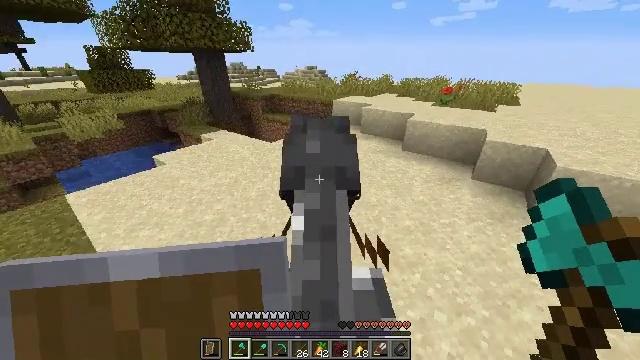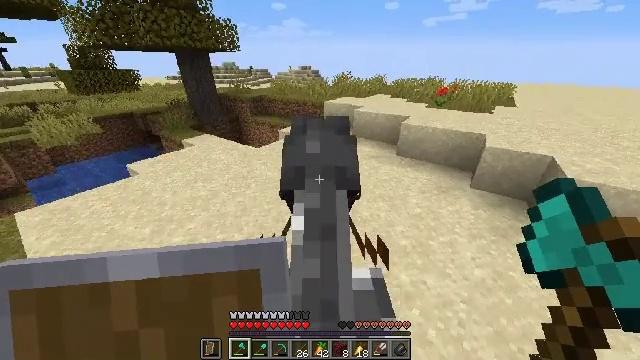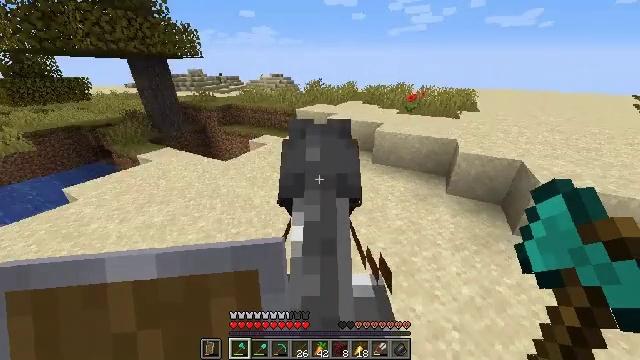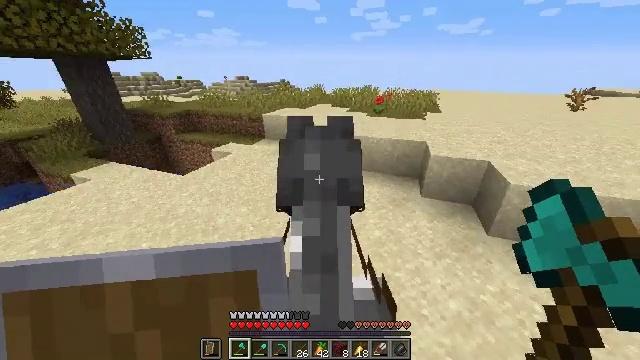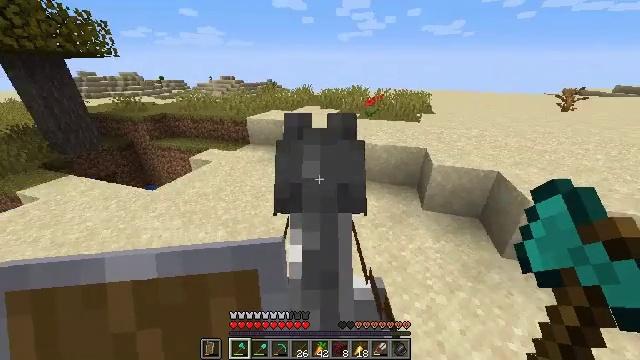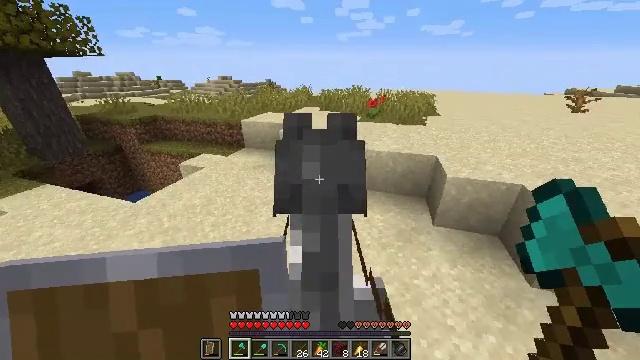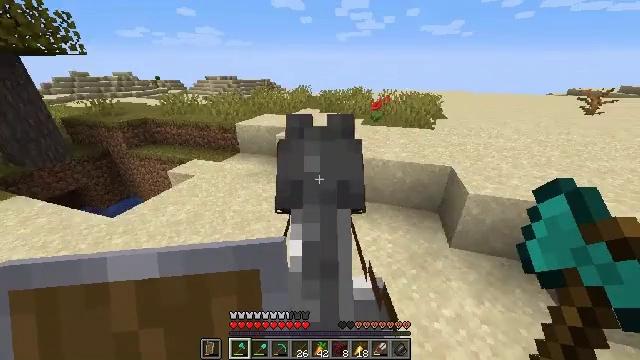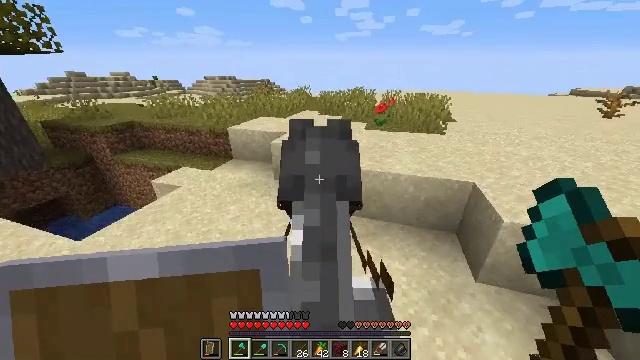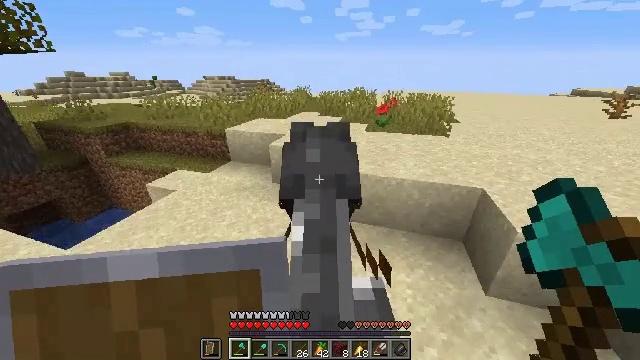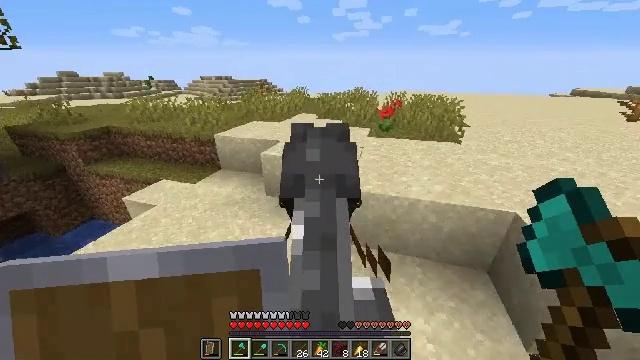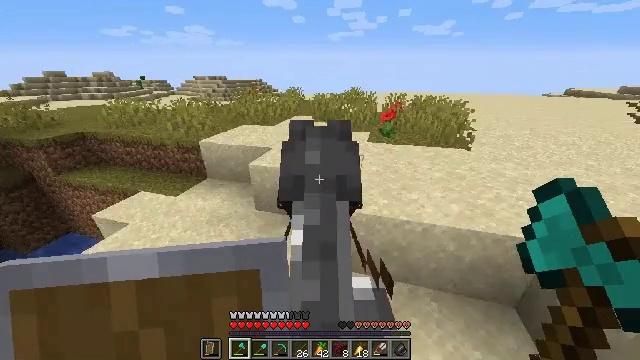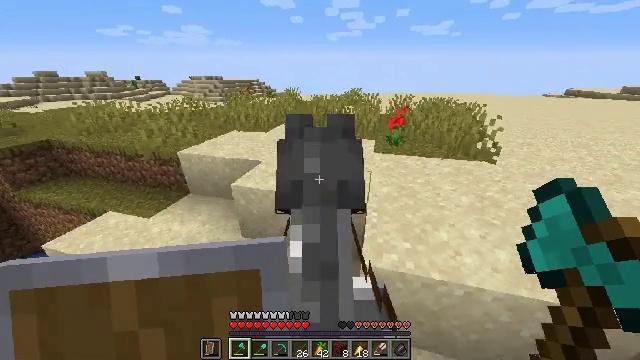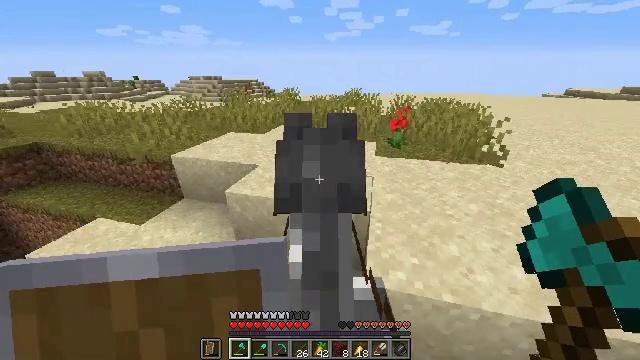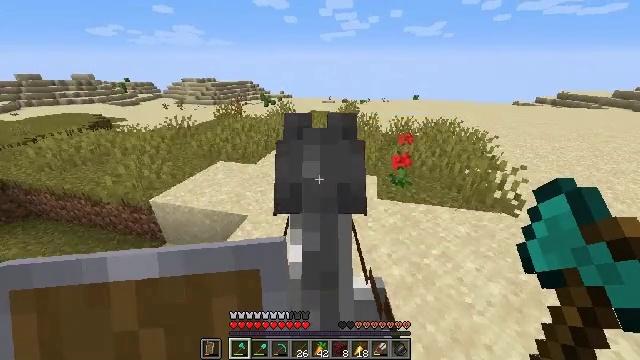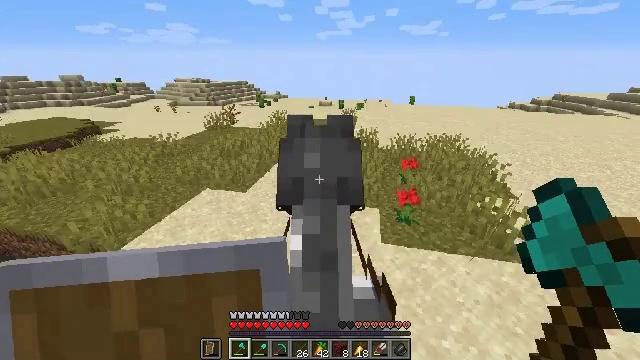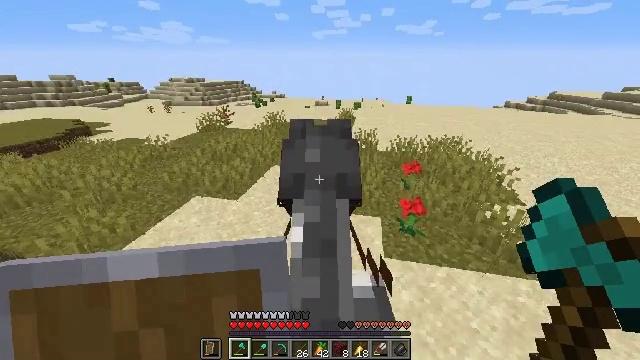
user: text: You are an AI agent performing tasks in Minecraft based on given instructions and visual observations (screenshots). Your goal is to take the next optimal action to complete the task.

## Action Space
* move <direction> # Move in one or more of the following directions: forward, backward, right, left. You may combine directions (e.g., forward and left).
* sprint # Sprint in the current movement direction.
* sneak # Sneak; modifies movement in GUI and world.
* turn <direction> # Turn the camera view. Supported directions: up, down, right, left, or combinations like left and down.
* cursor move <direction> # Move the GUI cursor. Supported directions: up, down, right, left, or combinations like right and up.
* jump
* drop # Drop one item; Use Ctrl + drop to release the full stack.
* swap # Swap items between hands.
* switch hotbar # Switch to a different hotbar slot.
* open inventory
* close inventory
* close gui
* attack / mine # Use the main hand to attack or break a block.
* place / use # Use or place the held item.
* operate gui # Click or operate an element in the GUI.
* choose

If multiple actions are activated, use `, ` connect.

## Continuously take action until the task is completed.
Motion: motion action
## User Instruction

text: Break the sand block.
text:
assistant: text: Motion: move forward, sprint, turn right
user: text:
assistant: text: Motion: move forward, sprint, turn right and up
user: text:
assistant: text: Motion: move forward, sprint, turn right
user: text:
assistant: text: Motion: move forward, sprint
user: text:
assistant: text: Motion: move forward, sprint
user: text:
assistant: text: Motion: move forward, sprint
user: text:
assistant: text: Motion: move forward, sprint
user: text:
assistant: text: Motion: move forward, sprint
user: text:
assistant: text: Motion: move forward, sprint, turn right
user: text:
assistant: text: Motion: move forward, sprint
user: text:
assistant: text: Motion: move forward, sprint
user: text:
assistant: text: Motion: move forward, sprint
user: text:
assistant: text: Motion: move forward, sprint
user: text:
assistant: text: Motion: move forward, sprint
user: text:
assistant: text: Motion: move forward, sprint, turn right
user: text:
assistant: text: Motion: move forward, sprint, turn right
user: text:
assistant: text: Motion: move forward, sprint, turn right
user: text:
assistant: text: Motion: move forward, sprint, turn right
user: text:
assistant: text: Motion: move forward, sprint
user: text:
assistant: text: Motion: move forward, sprint
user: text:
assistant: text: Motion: move forward, sprint, turn right
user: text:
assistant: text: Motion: move forward, sprint, turn right and up
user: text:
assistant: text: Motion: move forward, sprint
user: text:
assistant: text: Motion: move forward, sprint
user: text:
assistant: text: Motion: move forward, sprint
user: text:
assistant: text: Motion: move forward, sprint
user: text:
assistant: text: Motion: move forward, sprint
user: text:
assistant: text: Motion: move forward, sprint
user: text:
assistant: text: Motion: move forward, sprint
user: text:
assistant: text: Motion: move forward, sprint, turn up